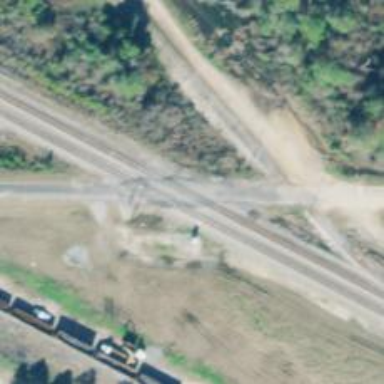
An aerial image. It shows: Railway level crossing.